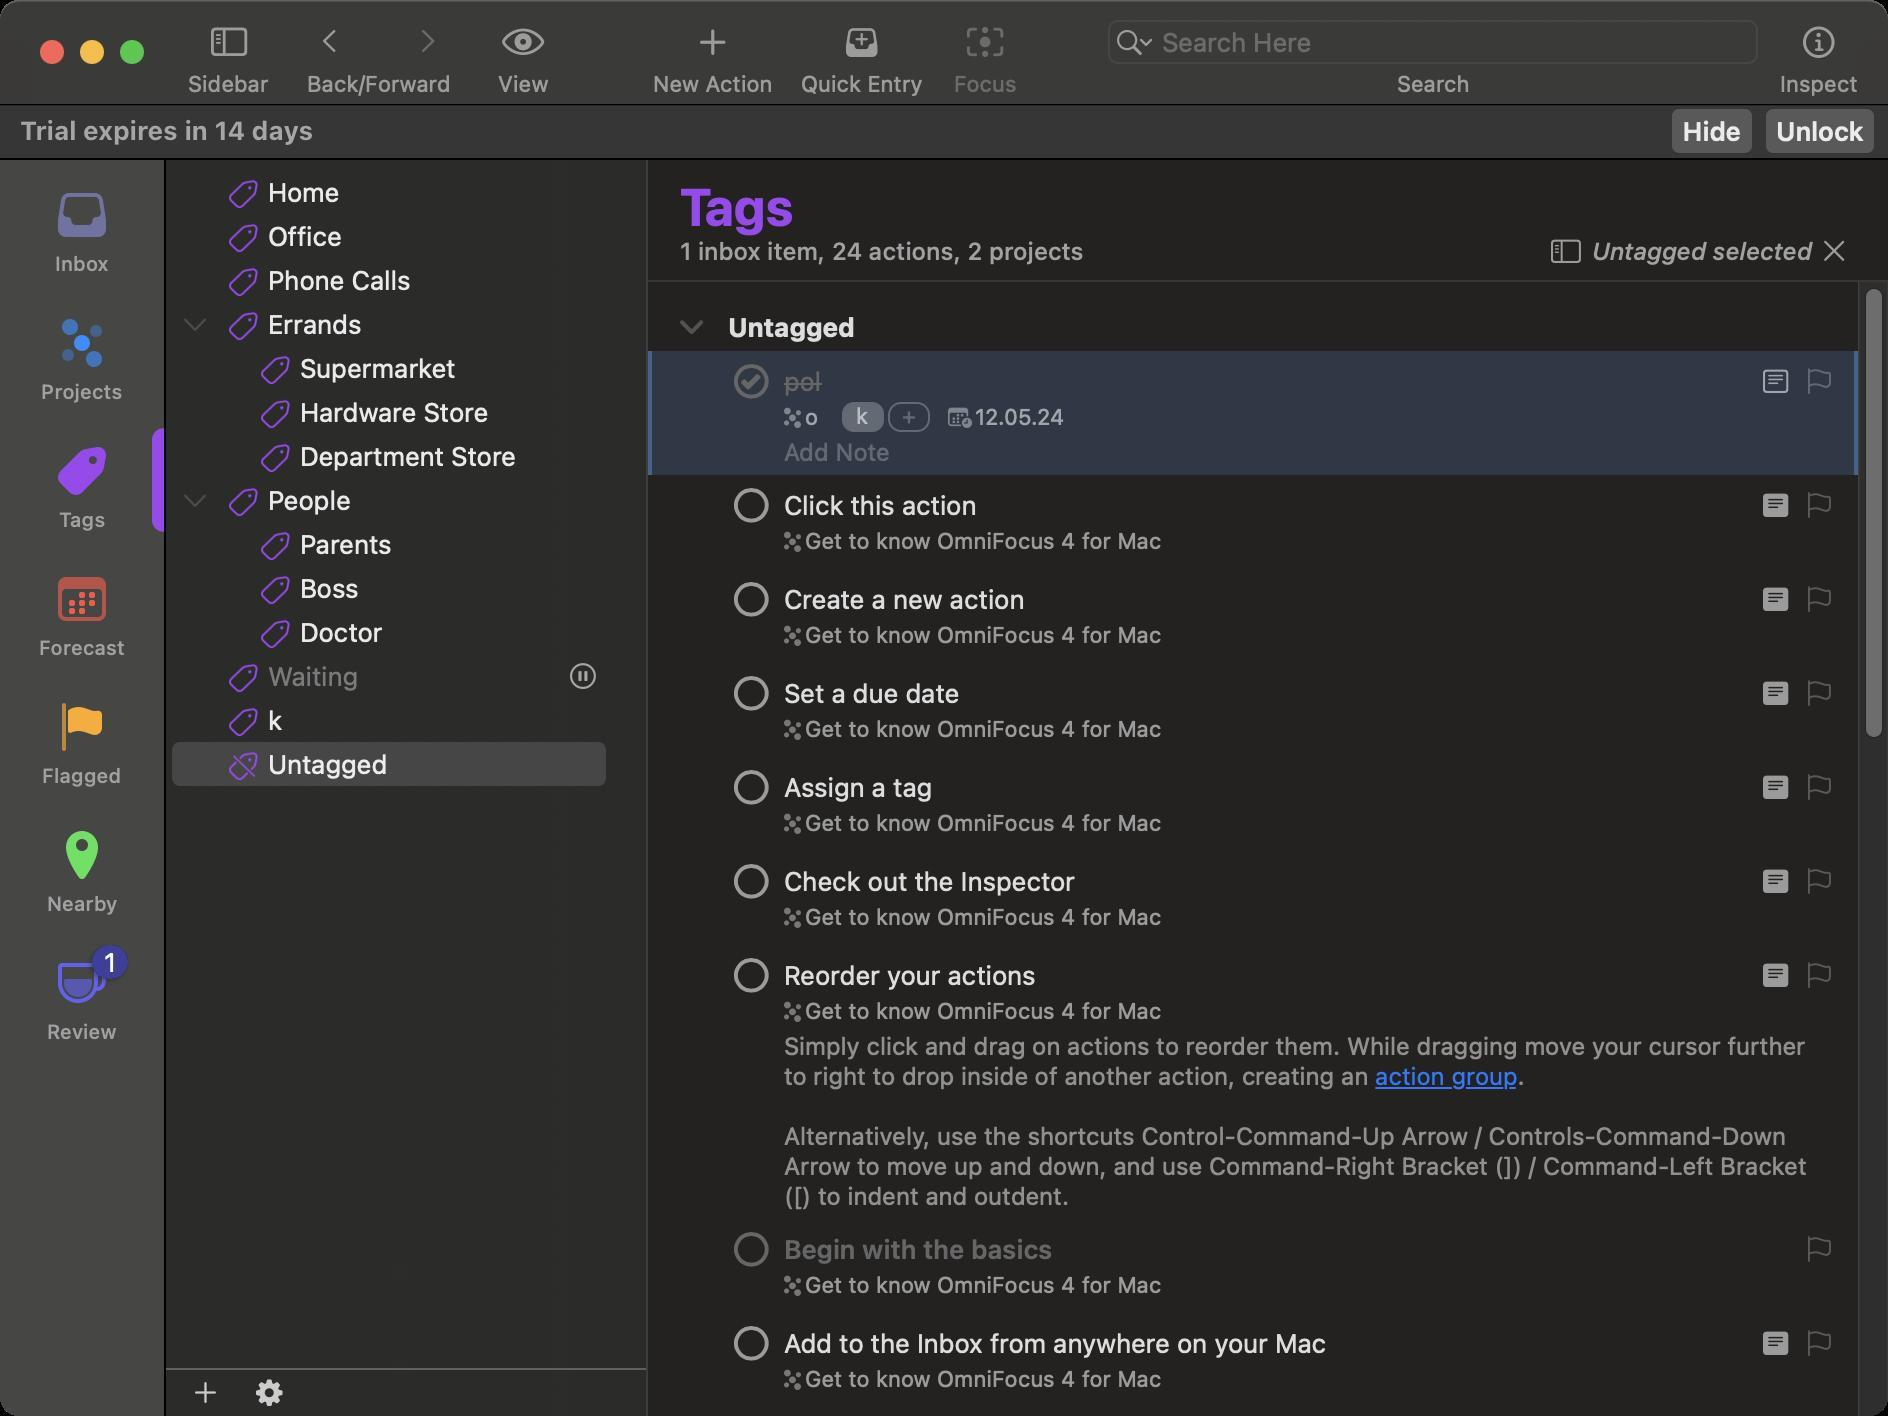
Accessibility tree:
{"name": "Tags", "role": "AXWindow", "description": null, "role_description": "standard window", "value": null, "position": "392.00;110.00", "size": "944;708", "children": [{"name": null, "role": "AXStaticText", "description": null, "role_description": "text", "value": "Trial expires in 14 days", "position": "8.00;57.00", "size": "822;18", "children": []}, {"name": "Unlock", "role": "AXButton", "description": null, "role_description": "button", "value": null, "position": "883.00;54.50", "size": "54;22", "children": []}, {"name": "Hide", "role": "AXButton", "description": null, "role_description": "button", "value": null, "position": "836.00;54.50", "size": "40;22", "children": []}, {"name": null, "role": "AXSplitGroup", "description": null, "role_description": "split group", "value": null, "position": "0.00;80.00", "size": "944;628", "children": [{"name": null, "role": "AXGroup", "description": null, "role_description": "group", "value": null, "position": "0.00;80.00", "size": "82;628", "children": [{"name": null, "role": "AXScrollArea", "description": null, "role_description": "scroll area", "value": null, "position": "0.00;80.00", "size": "82;628", "children": [{"name": null, "role": "AXOpaqueProviderGroup", "description": null, "role_description": "list", "value": null, "position": "0.00;80.00", "size": "82;448", "children": [{"name": null, "role": "AXButton", "description": "Inbox", "role_description": "button", "value": null, "position": "0.00;80.00", "size": "82;64", "children": []}, {"name": null, "role": "AXButton", "description": "Projects", "role_description": "button", "value": null, "position": "0.00;144.00", "size": "82;64", "children": []}, {"name": null, "role": "AXButton", "description": "Tags", "role_description": "button", "value": null, "position": "0.00;208.00", "size": "82;64", "children": []}, {"name": null, "role": "AXButton", "description": "Forecast", "role_description": "button", "value": null, "position": "0.00;272.00", "size": "82;64", "children": []}, {"name": null, "role": "AXButton", "description": "Flagged", "role_description": "button", "value": null, "position": "0.00;336.00", "size": "82;64", "children": []}, {"name": null, "role": "AXButton", "description": "Nearby", "role_description": "button", "value": null, "position": "0.00;400.00", "size": "82;64", "children": []}, {"name": null, "role": "AXButton", "description": "Review: 1 item", "role_description": "button", "value": null, "position": "0.00;464.00", "size": "82;64", "children": []}]}]}]}, {"name": null, "role": "AXSplitter", "description": null, "role_description": "splitter", "value": 82.0, "position": "82.00;80.00", "size": "1;628", "children": []}, {"name": null, "role": "AXGroup", "description": null, "role_description": "group", "value": null, "position": "83.00;80.00", "size": "240;628", "children": [{"name": null, "role": "AXScrollArea", "description": null, "role_description": "scroll area", "value": null, "position": "83.00;80.00", "size": "240;604", "children": [{"name": "Sidebar", "role": "AXOutline", "description": null, "role_description": "outline", "value": null, "position": "83.00;80.00", "size": "225;604", "children": [{"name": null, "role": "AXRow", "description": null, "role_description": "outline row", "value": null, "position": "83.00;85.00", "size": "225;22", "children": [{"name": null, "role": "AXCell", "description": null, "role_description": "cell", "value": null, "position": "83.00;85.00", "size": "225;22", "children": [{"name": null, "role": "AXTextField", "description": null, "role_description": "text field", "value": "Home", "position": "132.00;88.00", "size": "170;16", "children": []}]}]}, {"name": null, "role": "AXRow", "description": null, "role_description": "outline row", "value": null, "position": "83.00;107.00", "size": "225;22", "children": [{"name": null, "role": "AXCell", "description": null, "role_description": "cell", "value": null, "position": "83.00;107.00", "size": "225;22", "children": [{"name": null, "role": "AXTextField", "description": null, "role_description": "text field", "value": "Office", "position": "132.00;110.00", "size": "170;16", "children": []}]}]}, {"name": null, "role": "AXRow", "description": null, "role_description": "outline row", "value": null, "position": "83.00;129.00", "size": "225;22", "children": [{"name": null, "role": "AXCell", "description": null, "role_description": "cell", "value": null, "position": "83.00;129.00", "size": "225;22", "children": [{"name": null, "role": "AXTextField", "description": null, "role_description": "text field", "value": "Phone Calls", "position": "132.00;132.00", "size": "170;16", "children": []}]}]}, {"name": null, "role": "AXRow", "description": null, "role_description": "outline row", "value": null, "position": "83.00;151.00", "size": "225;22", "children": [{"name": null, "role": "AXCell", "description": null, "role_description": "cell", "value": null, "position": "83.00;79.00", "size": "225;94", "children": [{"name": null, "role": "AXTextField", "description": null, "role_description": "text field", "value": "Errands", "position": "132.00;154.00", "size": "170;16", "children": []}, {"name": "", "role": "AXDisclosureTriangle", "description": "Home", "role_description": "disclosure triangle", "value": 1, "position": "86.00;150.00", "size": "24;24", "children": []}]}]}, {"name": null, "role": "AXRow", "description": null, "role_description": "outline row", "value": null, "position": "83.00;173.00", "size": "225;22", "children": [{"name": null, "role": "AXCell", "description": null, "role_description": "cell", "value": null, "position": "83.00;173.00", "size": "225;22", "children": [{"name": null, "role": "AXTextField", "description": null, "role_description": "text field", "value": "Supermarket", "position": "148.00;176.00", "size": "154;16", "children": []}]}]}, {"name": null, "role": "AXRow", "description": null, "role_description": "outline row", "value": null, "position": "83.00;195.00", "size": "225;22", "children": [{"name": null, "role": "AXCell", "description": null, "role_description": "cell", "value": null, "position": "83.00;195.00", "size": "225;22", "children": [{"name": null, "role": "AXTextField", "description": null, "role_description": "text field", "value": "Hardware Store", "position": "148.00;198.00", "size": "154;16", "children": []}]}]}, {"name": null, "role": "AXRow", "description": null, "role_description": "outline row", "value": null, "position": "83.00;217.00", "size": "225;22", "children": [{"name": null, "role": "AXCell", "description": null, "role_description": "cell", "value": null, "position": "83.00;217.00", "size": "225;22", "children": [{"name": null, "role": "AXTextField", "description": null, "role_description": "text field", "value": "Department Store", "position": "148.00;220.00", "size": "154;16", "children": []}]}]}, {"name": null, "role": "AXRow", "description": null, "role_description": "outline row", "value": null, "position": "83.00;239.00", "size": "225;22", "children": [{"name": null, "role": "AXCell", "description": null, "role_description": "cell", "value": null, "position": "83.00;79.00", "size": "225;182", "children": [{"name": null, "role": "AXTextField", "description": null, "role_description": "text field", "value": "People", "position": "132.00;242.00", "size": "170;16", "children": []}, {"name": "", "role": "AXDisclosureTriangle", "description": null, "role_description": "disclosure triangle", "value": 1, "position": "86.00;238.00", "size": "24;24", "children": []}]}]}, {"name": null, "role": "AXRow", "description": null, "role_description": "outline row", "value": null, "position": "83.00;261.00", "size": "225;22", "children": [{"name": null, "role": "AXCell", "description": null, "role_description": "cell", "value": null, "position": "83.00;261.00", "size": "225;22", "children": [{"name": null, "role": "AXTextField", "description": null, "role_description": "text field", "value": "Parents", "position": "148.00;264.00", "size": "154;16", "children": []}]}]}, {"name": null, "role": "AXRow", "description": null, "role_description": "outline row", "value": null, "position": "83.00;283.00", "size": "225;22", "children": [{"name": null, "role": "AXCell", "description": null, "role_description": "cell", "value": null, "position": "83.00;283.00", "size": "225;22", "children": [{"name": null, "role": "AXTextField", "description": null, "role_description": "text field", "value": "Boss", "position": "148.00;286.00", "size": "154;16", "children": []}]}]}, {"name": null, "role": "AXRow", "description": null, "role_description": "outline row", "value": null, "position": "83.00;305.00", "size": "225;22", "children": [{"name": null, "role": "AXCell", "description": null, "role_description": "cell", "value": null, "position": "83.00;305.00", "size": "225;22", "children": [{"name": null, "role": "AXTextField", "description": null, "role_description": "text field", "value": "Doctor", "position": "148.00;308.00", "size": "154;16", "children": []}]}]}, {"name": null, "role": "AXRow", "description": null, "role_description": "outline row", "value": null, "position": "83.00;327.00", "size": "225;22", "children": [{"name": null, "role": "AXCell", "description": " inactive", "role_description": "cell", "value": null, "position": "83.00;327.00", "size": "225;22", "children": [{"name": null, "role": "AXTextField", "description": null, "role_description": "text field", "value": "Waiting", "position": "132.00;330.00", "size": "149;16", "children": []}]}]}, {"name": null, "role": "AXRow", "description": null, "role_description": "outline row", "value": null, "position": "83.00;349.00", "size": "225;22", "children": [{"name": null, "role": "AXCell", "description": null, "role_description": "cell", "value": null, "position": "83.00;349.00", "size": "225;22", "children": [{"name": null, "role": "AXTextField", "description": null, "role_description": "text field", "value": "k", "position": "132.00;352.00", "size": "170;16", "children": []}]}]}, {"name": null, "role": "AXRow", "description": null, "role_description": "outline row", "value": null, "position": "83.00;371.00", "size": "225;22", "children": [{"name": null, "role": "AXCell", "description": null, "role_description": "cell", "value": null, "position": "83.00;371.00", "size": "225;22", "children": [{"name": null, "role": "AXStaticText", "description": null, "role_description": "text", "value": "Untagged", "position": "132.00;374.00", "size": "170;16", "children": []}]}]}, {"name": null, "role": "AXColumn", "description": null, "role_description": "column", "value": null, "position": "83.00;80.00", "size": "225;604", "children": []}]}, {"name": null, "role": "AXScrollBar", "description": null, "role_description": "scroll bar", "value": 0.0, "position": "308.00;80.00", "size": "15;604", "children": []}]}, {"name": "", "role": "AXMenuButton", "description": "add", "role_description": "menu button", "value": null, "position": "87.00;689.50", "size": "32;13", "children": []}, {"name": "", "role": "AXMenuButton", "description": "action", "role_description": "menu button", "value": null, "position": "119.00;688.00", "size": "32;16", "children": []}]}, {"name": null, "role": "AXSplitter", "description": null, "role_description": "splitter", "value": 240.0, "position": "323.00;80.00", "size": "1;628", "children": []}, {"name": null, "role": "AXScrollArea", "description": null, "role_description": "scroll area", "value": null, "position": "324.00;141.00", "size": "620;543", "children": [{"name": "Content", "role": "AXOutline", "description": null, "role_description": "outline", "value": null, "position": "324.00;139.50", "size": "605;1388", "children": [{"name": null, "role": "AXRow", "description": null, "role_description": "outline row", "value": null, "position": "324.00;149.50", "size": "605;26", "children": [{"name": null, "role": "AXCell", "description": null, "role_description": "cell", "value": null, "position": "334.00;137.50", "size": "585;38", "children": [{"name": null, "role": "AXStaticText", "description": null, "role_description": "text", "value": "Untagged", "position": "362.00;155.50", "size": "549;16", "children": []}, {"name": "", "role": "AXDisclosureTriangle", "description": "Untagged", "role_description": "disclosure triangle", "value": 1, "position": "336.00;147.50", "size": "20;32", "children": []}]}]}, {"name": null, "role": "AXRow", "description": null, "role_description": "outline row", "value": null, "position": "324.00;175.50", "size": "605;62", "children": [{"name": null, "role": "AXCell", "description": null, "role_description": "cell", "value": null, "position": "334.00;175.50", "size": "585;62", "children": [{"name": null, "role": "AXGroup", "description": null, "role_description": "group", "value": null, "position": "364.00;179.50", "size": "23;23", "children": [{"name": null, "role": "AXUnknown", "description": null, "role_description": null, "value": null, "position": "364.00;180.50", "size": "23;21", "children": []}]}, {"name": null, "role": "AXTextField", "description": null, "role_description": "text field", "value": "pol", "position": "390.00;182.50", "size": "486;16", "children": []}, {"name": "", "role": "AXCheckBox", "description": "Note", "role_description": "toggle button", "value": "Shown", "position": "868.00;183.50", "size": "40;14", "children": []}, {"name": "Note", "role": "AXTextArea", "description": null, "role_description": "text entry area", "value": "", "position": "387.00;218.50", "size": "530;19", "children": []}, {"name": "", "role": "AXButton", "description": "flag", "role_description": "button", "value": "Unflagged", "position": "902.00;177.00", "size": "15;27", "children": []}, {"name": "", "role": "AXUnknown", "description": null, "role_description": "unknown", "value": null, "position": "473.00;202.00", "size": "14;13", "children": [{"name": "", "role": "AXButton", "description": null, "role_description": "button", "value": null, "position": "473.00;202.00", "size": "14;13", "children": []}]}, {"name": "Due_Date", "role": "AXTextField", "description": "12. May 2024", "role_description": "text field", "value": "12.05.24", "position": "485.50;201.50", "size": "49;14", "children": []}, {"name": "", "role": "AXUnknown", "description": null, "role_description": "unknown", "value": null, "position": "392.00;202.00", "size": "9;13", "children": [{"name": "", "role": "AXButton", "description": null, "role_description": "button", "value": null, "position": "392.00;202.00", "size": "9;13", "children": []}]}, {"name": "project", "role": "AXTextField", "description": null, "role_description": "text field", "value": "o", "position": "400.50;201.50", "size": "14;14", "children": []}, {"name": "Assign_tag_field", "role": "AXTextField", "description": null, "role_description": "text field", "value": "", "position": "444.00;201.00", "size": "21;15", "children": []}, {"name": null, "role": "AXImage", "description": "tag", "role_description": "image", "value": null, "position": "420.00;201.00", "size": "14;14", "children": []}, {"name": null, "role": "AXStaticText", "description": null, "role_description": "text", "value": "k", "position": "426.00;201.00", "size": "11;14", "children": []}]}]}, {"name": null, "role": "AXRow", "description": null, "role_description": "outline row", "value": null, "position": "324.00;237.50", "size": "605;47", "children": [{"name": null, "role": "AXCell", "description": null, "role_description": "cell", "value": null, "position": "334.00;237.50", "size": "585;47", "children": [{"name": null, "role": "AXGroup", "description": null, "role_description": "group", "value": null, "position": "364.00;241.50", "size": "23;23", "children": [{"name": null, "role": "AXUnknown", "description": null, "role_description": null, "value": null, "position": "364.00;242.50", "size": "23;21", "children": []}]}, {"name": null, "role": "AXTextField", "description": null, "role_description": "text field", "value": "Click this action", "position": "390.00;244.50", "size": "486;16", "children": []}, {"name": "", "role": "AXCheckBox", "description": "Note", "role_description": "toggle button", "value": "Includes note", "position": "868.00;245.50", "size": "40;14", "children": []}, {"name": "", "role": "AXButton", "description": "flag", "role_description": "button", "value": "Unflagged", "position": "902.00;239.00", "size": "15;27", "children": []}, {"name": "", "role": "AXUnknown", "description": null, "role_description": "unknown", "value": null, "position": "392.00;264.00", "size": "9;13", "children": [{"name": "", "role": "AXButton", "description": null, "role_description": "button", "value": null, "position": "392.00;264.00", "size": "9;13", "children": []}]}, {"name": "project", "role": "AXTextField", "description": null, "role_description": "text field", "value": "Get to know OmniFocus 4 for Mac", "position": "400.50;263.50", "size": "186;14", "children": []}]}]}, {"name": null, "role": "AXRow", "description": null, "role_description": "outline row", "value": null, "position": "324.00;284.50", "size": "605;47", "children": [{"name": null, "role": "AXCell", "description": null, "role_description": "cell", "value": null, "position": "334.00;284.50", "size": "585;47", "children": [{"name": null, "role": "AXGroup", "description": null, "role_description": "group", "value": null, "position": "364.00;288.50", "size": "23;23", "children": [{"name": null, "role": "AXUnknown", "description": null, "role_description": null, "value": null, "position": "364.00;289.50", "size": "23;21", "children": []}]}, {"name": null, "role": "AXTextField", "description": null, "role_description": "text field", "value": "Create a new action", "position": "390.00;291.50", "size": "486;16", "children": []}, {"name": "", "role": "AXCheckBox", "description": "Note", "role_description": "toggle button", "value": "Includes note", "position": "868.00;292.50", "size": "40;14", "children": []}, {"name": "", "role": "AXButton", "description": "flag", "role_description": "button", "value": "Unflagged", "position": "902.00;286.00", "size": "15;27", "children": []}, {"name": "", "role": "AXUnknown", "description": null, "role_description": "unknown", "value": null, "position": "392.00;311.00", "size": "9;13", "children": [{"name": "", "role": "AXButton", "description": null, "role_description": "button", "value": null, "position": "392.00;311.00", "size": "9;13", "children": []}]}, {"name": "project", "role": "AXTextField", "description": null, "role_description": "text field", "value": "Get to know OmniFocus 4 for Mac", "position": "400.50;310.50", "size": "186;14", "children": []}]}]}, {"name": null, "role": "AXRow", "description": null, "role_description": "outline row", "value": null, "position": "324.00;331.50", "size": "605;47", "children": [{"name": null, "role": "AXCell", "description": null, "role_description": "cell", "value": null, "position": "334.00;331.50", "size": "585;47", "children": [{"name": null, "role": "AXGroup", "description": null, "role_description": "group", "value": null, "position": "364.00;335.50", "size": "23;23", "children": [{"name": null, "role": "AXUnknown", "description": null, "role_description": null, "value": null, "position": "364.00;336.50", "size": "23;21", "children": []}]}, {"name": null, "role": "AXTextField", "description": null, "role_description": "text field", "value": "Set a due date", "position": "390.00;338.50", "size": "486;16", "children": []}, {"name": "", "role": "AXCheckBox", "description": "Note", "role_description": "toggle button", "value": "Includes note", "position": "868.00;339.50", "size": "40;14", "children": []}, {"name": "", "role": "AXButton", "description": "flag", "role_description": "button", "value": "Unflagged", "position": "902.00;333.00", "size": "15;27", "children": []}, {"name": "", "role": "AXUnknown", "description": null, "role_description": "unknown", "value": null, "position": "392.00;358.00", "size": "9;13", "children": [{"name": "", "role": "AXButton", "description": null, "role_description": "button", "value": null, "position": "392.00;358.00", "size": "9;13", "children": []}]}, {"name": "project", "role": "AXTextField", "description": null, "role_description": "text field", "value": "Get to know OmniFocus 4 for Mac", "position": "400.50;357.50", "size": "186;14", "children": []}]}]}, {"name": null, "role": "AXRow", "description": null, "role_description": "outline row", "value": null, "position": "324.00;378.50", "size": "605;47", "children": [{"name": null, "role": "AXCell", "description": null, "role_description": "cell", "value": null, "position": "334.00;378.50", "size": "585;47", "children": [{"name": null, "role": "AXGroup", "description": null, "role_description": "group", "value": null, "position": "364.00;382.50", "size": "23;23", "children": [{"name": null, "role": "AXUnknown", "description": null, "role_description": null, "value": null, "position": "364.00;383.50", "size": "23;21", "children": []}]}, {"name": null, "role": "AXTextField", "description": null, "role_description": "text field", "value": "Assign a tag", "position": "390.00;385.50", "size": "486;16", "children": []}, {"name": "", "role": "AXCheckBox", "description": "Note", "role_description": "toggle button", "value": "Includes note", "position": "868.00;386.50", "size": "40;14", "children": []}, {"name": "", "role": "AXButton", "description": "flag", "role_description": "button", "value": "Unflagged", "position": "902.00;380.00", "size": "15;27", "children": []}, {"name": "", "role": "AXUnknown", "description": null, "role_description": "unknown", "value": null, "position": "392.00;405.00", "size": "9;13", "children": [{"name": "", "role": "AXButton", "description": null, "role_description": "button", "value": null, "position": "392.00;405.00", "size": "9;13", "children": []}]}, {"name": "project", "role": "AXTextField", "description": null, "role_description": "text field", "value": "Get to know OmniFocus 4 for Mac", "position": "400.50;404.50", "size": "186;14", "children": []}]}]}, {"name": null, "role": "AXRow", "description": null, "role_description": "outline row", "value": null, "position": "324.00;425.50", "size": "605;47", "children": [{"name": null, "role": "AXCell", "description": null, "role_description": "cell", "value": null, "position": "334.00;425.50", "size": "585;47", "children": [{"name": null, "role": "AXGroup", "description": null, "role_description": "group", "value": null, "position": "364.00;429.50", "size": "23;23", "children": [{"name": null, "role": "AXUnknown", "description": null, "role_description": null, "value": null, "position": "364.00;430.50", "size": "23;21", "children": []}]}, {"name": null, "role": "AXTextField", "description": null, "role_description": "text field", "value": "Check out the Inspector", "position": "390.00;432.50", "size": "486;16", "children": []}, {"name": "", "role": "AXCheckBox", "description": "Note", "role_description": "toggle button", "value": "Hidden", "position": "868.00;433.50", "size": "40;14", "children": []}, {"name": "", "role": "AXButton", "description": "flag", "role_description": "button", "value": "Unflagged", "position": "902.00;427.00", "size": "15;27", "children": []}, {"name": "", "role": "AXUnknown", "description": null, "role_description": "unknown", "value": null, "position": "392.00;452.00", "size": "9;13", "children": [{"name": "", "role": "AXButton", "description": null, "role_description": "button", "value": null, "position": "392.00;452.00", "size": "9;13", "children": []}]}, {"name": "project", "role": "AXTextField", "description": null, "role_description": "text field", "value": "Get to know OmniFocus 4 for Mac", "position": "400.50;451.50", "size": "186;14", "children": []}]}]}, {"name": null, "role": "AXRow", "description": null, "role_description": "outline row", "value": null, "position": "324.00;472.50", "size": "605;137", "children": [{"name": null, "role": "AXCell", "description": null, "role_description": "cell", "value": null, "position": "334.00;472.50", "size": "585;137", "children": [{"name": null, "role": "AXGroup", "description": null, "role_description": "group", "value": null, "position": "364.00;476.50", "size": "23;23", "children": [{"name": null, "role": "AXUnknown", "description": null, "role_description": null, "value": null, "position": "364.00;477.50", "size": "23;21", "children": []}]}, {"name": null, "role": "AXTextField", "description": null, "role_description": "text field", "value": "Reorder your actions", "position": "390.00;479.50", "size": "486;16", "children": []}, {"name": "", "role": "AXCheckBox", "description": "Note", "role_description": "toggle button", "value": "Hidden", "position": "868.00;480.50", "size": "40;14", "children": []}, {"name": "Note", "role": "AXTextArea", "description": null, "role_description": "text entry area", "value": "Simply click and drag on actions to reorder them. While dragging move your cursor further to right to drop inside of another action, creating an action group.\n\nAlternatively, use the shortcuts Control-Command-Up Arrow / Controls-Command-Down Arrow to move up and down, and use Command-Right Bracket (]) / Command-Left Bracket ([) to indent and outdent.", "position": "387.00;515.50", "size": "530;94", "children": [{"name": "action_group", "role": "AXLink", "description": null, "role_description": "hyperlink", "value": null, "position": "687.63;530.50", "size": "71;15", "children": []}]}, {"name": "", "role": "AXButton", "description": "flag", "role_description": "button", "value": "Unflagged", "position": "902.00;474.00", "size": "15;27", "children": []}, {"name": "", "role": "AXUnknown", "description": null, "role_description": "unknown", "value": null, "position": "392.00;499.00", "size": "9;13", "children": [{"name": "", "role": "AXButton", "description": null, "role_description": "button", "value": null, "position": "392.00;499.00", "size": "9;13", "children": []}]}, {"name": "project", "role": "AXTextField", "description": null, "role_description": "text field", "value": "Get to know OmniFocus 4 for Mac", "position": "400.50;498.50", "size": "186;14", "children": []}]}]}, {"name": null, "role": "AXRow", "description": null, "role_description": "outline row", "value": null, "position": "324.00;609.50", "size": "605;47", "children": [{"name": null, "role": "AXCell", "description": null, "role_description": "cell", "value": null, "position": "334.00;609.50", "size": "585;47", "children": [{"name": null, "role": "AXGroup", "description": null, "role_description": "group", "value": null, "position": "364.00;613.50", "size": "23;23", "children": [{"name": null, "role": "AXUnknown", "description": null, "role_description": null, "value": null, "position": "364.00;614.50", "size": "23;21", "children": []}]}, {"name": null, "role": "AXTextField", "description": null, "role_description": "text field", "value": "Begin with the basics", "position": "390.00;616.50", "size": "486;16", "children": []}, {"name": "", "role": "AXCheckBox", "description": "Note", "role_description": "toggle button", "value": "Hidden", "position": "868.00;617.50", "size": "40;14", "children": []}, {"name": "", "role": "AXButton", "description": "flag", "role_description": "button", "value": "Unflagged", "position": "902.00;611.00", "size": "15;27", "children": []}, {"name": "", "role": "AXUnknown", "description": null, "role_description": "unknown", "value": null, "position": "392.00;636.00", "size": "9;13", "children": [{"name": "", "role": "AXButton", "description": null, "role_description": "button", "value": null, "position": "392.00;636.00", "size": "9;13", "children": []}]}, {"name": "project", "role": "AXTextField", "description": null, "role_description": "text field", "value": "Get to know OmniFocus 4 for Mac", "position": "400.50;635.50", "size": "186;14", "children": []}]}]}, {"name": null, "role": "AXRow", "description": null, "role_description": "outline row", "value": null, "position": "324.00;656.50", "size": "605;47", "children": [{"name": null, "role": "AXCell", "description": null, "role_description": "cell", "value": null, "position": "334.00;656.50", "size": "585;47", "children": [{"name": null, "role": "AXGroup", "description": null, "role_description": "group", "value": null, "position": "364.00;660.50", "size": "23;23", "children": [{"name": null, "role": "AXUnknown", "description": null, "role_description": null, "value": null, "position": "364.00;661.50", "size": "23;21", "children": []}]}, {"name": null, "role": "AXTextField", "description": null, "role_description": "text field", "value": "Add to the Inbox from anywhere on your Mac", "position": "390.00;663.50", "size": "486;16", "children": []}, {"name": "", "role": "AXCheckBox", "description": "Note", "role_description": "toggle button", "value": "Includes note", "position": "868.00;664.50", "size": "40;14", "children": []}, {"name": "", "role": "AXButton", "description": "flag", "role_description": "button", "value": "Unflagged", "position": "902.00;658.00", "size": "15;27", "children": []}, {"name": "", "role": "AXUnknown", "description": null, "role_description": "unknown", "value": null, "position": "392.00;683.00", "size": "9;13", "children": [{"name": "", "role": "AXButton", "description": null, "role_description": "button", "value": null, "position": "392.00;683.00", "size": "9;13", "children": []}]}, {"name": "project", "role": "AXTextField", "description": null, "role_description": "text field", "value": "Get to know OmniFocus 4 for Mac", "position": "400.50;682.50", "size": "186;14", "children": []}]}]}, {"name": null, "role": "AXRow", "description": null, "role_description": "outline row", "value": null, "position": "324.00;703.50", "size": "605;47", "children": [{"name": null, "role": "AXCell", "description": null, "role_description": "cell", "value": null, "position": "334.00;703.50", "size": "585;47", "children": [{"name": null, "role": "AXGroup", "description": null, "role_description": "group", "value": null, "position": "364.00;707.50", "size": "23;23", "children": [{"name": null, "role": "AXUnknown", "description": null, "role_description": null, "value": null, "position": "364.00;708.50", "size": "23;21", "children": []}]}, {"name": null, "role": "AXTextField", "description": null, "role_description": "text field", "value": "Share from other apps", "position": "390.00;710.50", "size": "486;16", "children": []}, {"name": "", "role": "AXCheckBox", "description": "Note", "role_description": "toggle button", "value": "Includes note", "position": "868.00;711.50", "size": "40;14", "children": []}, {"name": "", "role": "AXButton", "description": "flag", "role_description": "button", "value": "Unflagged", "position": "902.00;705.00", "size": "15;27", "children": []}, {"name": "", "role": "AXUnknown", "description": null, "role_description": "unknown", "value": null, "position": "392.00;730.00", "size": "9;13", "children": [{"name": "", "role": "AXButton", "description": null, "role_description": "button", "value": null, "position": "392.00;730.00", "size": "9;13", "children": []}]}, {"name": "project", "role": "AXTextField", "description": null, "role_description": "text field", "value": "Get to know OmniFocus 4 for Mac", "position": "400.50;729.50", "size": "186;14", "children": []}]}]}, {"name": null, "role": "AXRow", "description": null, "role_description": "outline row", "value": null, "position": "324.00;750.50", "size": "605;47", "children": [{"name": null, "role": "AXCell", "description": null, "role_description": "cell", "value": null, "position": "334.00;750.50", "size": "585;47", "children": [{"name": null, "role": "AXGroup", "description": null, "role_description": "group", "value": null, "position": "364.00;754.50", "size": "23;23", "children": [{"name": null, "role": "AXUnknown", "description": null, "role_description": null, "value": null, "position": "364.00;755.50", "size": "23;21", "children": []}]}, {"name": null, "role": "AXTextField", "description": null, "role_description": "text field", "value": "Try some keyboard shortcuts", "position": "390.00;757.50", "size": "486;16", "children": []}, {"name": "", "role": "AXCheckBox", "description": "Note", "role_description": "toggle button", "value": "Includes note", "position": "868.00;758.50", "size": "40;14", "children": []}, {"name": "", "role": "AXButton", "description": "flag", "role_description": "button", "value": "Unflagged", "position": "902.00;752.00", "size": "15;27", "children": []}, {"name": "", "role": "AXUnknown", "description": null, "role_description": "unknown", "value": null, "position": "392.00;777.00", "size": "9;13", "children": [{"name": "", "role": "AXButton", "description": null, "role_description": "button", "value": null, "position": "392.00;777.00", "size": "9;13", "children": []}]}, {"name": "project", "role": "AXTextField", "description": null, "role_description": "text field", "value": "Get to know OmniFocus 4 for Mac", "position": "400.50;776.50", "size": "186;14", "children": []}]}]}, {"name": null, "role": "AXRow", "description": null, "role_description": "outline row", "value": null, "position": "324.00;797.50", "size": "605;47", "children": [{"name": null, "role": "AXCell", "description": null, "role_description": "cell", "value": null, "position": "334.00;797.50", "size": "585;47", "children": [{"name": null, "role": "AXGroup", "description": null, "role_description": "group", "value": null, "position": "364.00;801.50", "size": "23;23", "children": [{"name": null, "role": "AXUnknown", "description": "", "role_description": "", "value": null, "position": "", "size": "", "children": []}]}, {"name": null, "role": "AXTextField", "description": null, "role_description": "text field", "value": "Batch edit", "position": "390.00;804.50", "size": "486;16", "children": []}, {"name": "", "role": "AXCheckBox", "description": "Note", "role_description": "toggle button", "value": "Hidden", "position": "868.00;805.50", "size": "40;14", "children": []}, {"name": "", "role": "AXButton", "description": "flag", "role_description": "button", "value": "Unflagged", "position": "902.00;799.00", "size": "15;27", "children": []}, {"name": "", "role": "AXUnknown", "description": null, "role_description": "unknown", "value": null, "position": "392.00;824.00", "size": "9;13", "children": [{"name": "", "role": "AXButton", "description": null, "role_description": "button", "value": null, "position": "392.00;824.00", "size": "9;13", "children": []}]}, {"name": "project", "role": "AXTextField", "description": null, "role_description": "text field", "value": "Get to know OmniFocus 4 for Mac", "position": "400.50;823.50", "size": "186;14", "children": []}]}]}, {"name": null, "role": "AXRow", "description": null, "role_description": "outline row", "value": null, "position": "324.00;844.50", "size": "605;47", "children": [{"name": null, "role": "AXCell", "description": null, "role_description": "cell", "value": null, "position": "334.00;844.50", "size": "585;47", "children": [{"name": null, "role": "AXGroup", "description": null, "role_description": "group", "value": null, "position": "364.00;848.50", "size": "23;23", "children": [{"name": null, "role": "AXUnknown", "description": null, "role_description": null, "value": null, "position": "-392.00;1007.00", "size": "0;0", "children": []}]}, {"name": null, "role": "AXTextField", "description": null, "role_description": "text field", "value": "Navigate with Quick Open", "position": "390.00;851.50", "size": "486;16", "children": []}, {"name": "", "role": "AXCheckBox", "description": "Note", "role_description": "toggle button", "value": "Hidden", "position": "868.00;852.50", "size": "40;14", "children": []}, {"name": "", "role": "AXButton", "description": "flag", "role_description": "button", "value": "Unflagged", "position": "902.00;846.00", "size": "15;27", "children": []}, {"name": "", "role": "AXUnknown", "description": null, "role_description": "unknown", "value": null, "position": "392.00;871.00", "size": "9;13", "children": [{"name": "", "role": "AXButton", "description": null, "role_description": "button", "value": null, "position": "392.00;871.00", "size": "9;13", "children": []}]}, {"name": "project", "role": "AXTextField", "description": null, "role_description": "text field", "value": "Get to know OmniFocus 4 for Mac", "position": "400.50;870.50", "size": "186;14", "children": []}]}]}, {"name": null, "role": "AXRow", "description": null, "role_description": "outline row", "value": null, "position": "324.00;891.50", "size": "605;47", "children": [{"name": null, "role": "AXCell", "description": null, "role_description": "cell", "value": null, "position": "334.00;891.50", "size": "585;47", "children": [{"name": null, "role": "AXGroup", "description": null, "role_description": "group", "value": null, "position": "364.00;895.50", "size": "23;23", "children": [{"name": null, "role": "AXUnknown", "description": null, "role_description": null, "value": null, "position": "-392.00;1007.00", "size": "0;0", "children": []}]}, {"name": null, "role": "AXTextField", "description": null, "role_description": "text field", "value": "Work more efficiently", "position": "390.00;898.50", "size": "486;16", "children": []}, {"name": "", "role": "AXCheckBox", "description": "Note", "role_description": "toggle button", "value": "Hidden", "position": "868.00;899.50", "size": "40;14", "children": []}, {"name": "", "role": "AXButton", "description": "flag", "role_description": "button", "value": "Unflagged", "position": "902.00;893.00", "size": "15;27", "children": []}, {"name": "", "role": "AXUnknown", "description": null, "role_description": "unknown", "value": null, "position": "392.00;918.00", "size": "9;13", "children": [{"name": "", "role": "AXButton", "description": null, "role_description": "button", "value": null, "position": "392.00;918.00", "size": "9;13", "children": []}]}, {"name": "project", "role": "AXTextField", "description": null, "role_description": "text field", "value": "Get to know OmniFocus 4 for Mac", "position": "400.50;917.50", "size": "186;14", "children": []}]}]}, {"name": null, "role": "AXRow", "description": null, "role_description": "outline row", "value": null, "position": "324.00;938.50", "size": "605;47", "children": [{"name": null, "role": "AXCell", "description": null, "role_description": "cell", "value": null, "position": "334.00;938.50", "size": "585;47", "children": [{"name": null, "role": "AXGroup", "description": null, "role_description": "group", "value": null, "position": "364.00;942.50", "size": "23;23", "children": [{"name": null, "role": "AXUnknown", "description": "", "role_description": "", "value": null, "position": "", "size": "", "children": []}]}, {"name": null, "role": "AXTextField", "description": null, "role_description": "text field", "value": "Customize your outline Row Layout", "position": "390.00;945.50", "size": "486;16", "children": []}, {"name": "", "role": "AXCheckBox", "description": "Note", "role_description": "toggle button", "value": "Hidden", "position": "868.00;946.50", "size": "40;14", "children": []}, {"name": "", "role": "AXButton", "description": "flag", "role_description": "button", "value": "Unflagged", "position": "902.00;940.00", "size": "15;27", "children": []}, {"name": "", "role": "AXUnknown", "description": null, "role_description": "unknown", "value": null, "position": "392.00;965.00", "size": "9;13", "children": [{"name": "", "role": "AXButton", "description": null, "role_description": "button", "value": null, "position": "392.00;965.00", "size": "9;13", "children": []}]}, {"name": "project", "role": "AXTextField", "description": null, "role_description": "text field", "value": "Get to know OmniFocus 4 for Mac", "position": "400.50;964.50", "size": "186;14", "children": []}]}]}, {"name": null, "role": "AXRow", "description": null, "role_description": "outline row", "value": null, "position": "324.00;985.50", "size": "605;47", "children": [{"name": null, "role": "AXCell", "description": null, "role_description": "cell", "value": null, "position": "334.00;985.50", "size": "585;47", "children": [{"name": null, "role": "AXGroup", "description": null, "role_description": "group", "value": null, "position": "364.00;989.50", "size": "23;23", "children": [{"name": null, "role": "AXUnknown", "description": "", "role_description": "", "value": null, "position": "", "size": "", "children": []}]}, {"name": null, "role": "AXTextField", "description": null, "role_description": "text field", "value": "Customize your Inspector", "position": "390.00;992.50", "size": "486;16", "children": []}, {"name": "", "role": "AXCheckBox", "description": "Note", "role_description": "toggle button", "value": "Hidden", "position": "868.00;993.50", "size": "40;14", "children": []}, {"name": "", "role": "AXButton", "description": "flag", "role_description": "button", "value": "Unflagged", "position": "902.00;987.00", "size": "15;27", "children": []}, {"name": "", "role": "AXUnknown", "description": null, "role_description": "unknown", "value": null, "position": "392.00;1012.00", "size": "9;13", "children": [{"name": "", "role": "AXButton", "description": null, "role_description": "button", "value": null, "position": "392.00;1012.00", "size": "9;13", "children": []}]}, {"name": "project", "role": "AXTextField", "description": null, "role_description": "text field", "value": "Get to know OmniFocus 4 for Mac", "position": "400.50;1011.50", "size": "186;14", "children": []}]}]}, {"name": null, "role": "AXRow", "description": null, "role_description": "outline row", "value": null, "position": "324.00;1032.50", "size": "605;47", "children": [{"name": null, "role": "AXCell", "description": null, "role_description": "cell", "value": null, "position": "334.00;1032.50", "size": "585;47", "children": [{"name": null, "role": "AXGroup", "description": null, "role_description": "group", "value": null, "position": "364.00;1036.50", "size": "23;23", "children": [{"name": null, "role": "AXUnknown", "description": null, "role_description": null, "value": null, "position": "-392.00;1007.00", "size": "0;0", "children": []}]}, {"name": null, "role": "AXTextField", "description": null, "role_description": "text field", "value": "Customize the Perspectives Bar", "position": "390.00;1039.50", "size": "486;16", "children": []}, {"name": "", "role": "AXCheckBox", "description": "Note", "role_description": "toggle button", "value": "Hidden", "position": "868.00;1040.50", "size": "40;14", "children": []}, {"name": "", "role": "AXButton", "description": "flag", "role_description": "button", "value": "Unflagged", "position": "902.00;1034.00", "size": "15;27", "children": []}, {"name": "", "role": "AXUnknown", "description": null, "role_description": "unknown", "value": null, "position": "392.00;1059.00", "size": "9;13", "children": [{"name": "", "role": "AXButton", "description": null, "role_description": "button", "value": null, "position": "392.00;1059.00", "size": "9;13", "children": []}]}, {"name": "project", "role": "AXTextField", "description": null, "role_description": "text field", "value": "Get to know OmniFocus 4 for Mac", "position": "400.50;1058.50", "size": "186;14", "children": []}]}]}, {"name": null, "role": "AXRow", "description": null, "role_description": "outline row", "value": null, "position": "324.00;1079.50", "size": "605;47", "children": [{"name": null, "role": "AXCell", "description": null, "role_description": "cell", "value": null, "position": "334.00;1079.50", "size": "585;47", "children": [{"name": null, "role": "AXGroup", "description": null, "role_description": "group", "value": null, "position": "364.00;1083.50", "size": "23;23", "children": [{"name": null, "role": "No role", "description": "", "role_description": "", "value": null, "position": "", "size": "", "children": []}]}, {"name": null, "role": "AXTextField", "description": null, "role_description": "text field", "value": "Adjust your View Options", "position": "390.00;1086.50", "size": "486;16", "children": []}, {"name": "", "role": "AXCheckBox", "description": "Note", "role_description": "toggle button", "value": "Hidden", "position": "868.00;1087.50", "size": "40;14", "children": []}, {"name": "", "role": "AXButton", "description": "flag", "role_description": "button", "value": "Unflagged", "position": "902.00;1081.00", "size": "15;27", "children": []}, {"name": "", "role": "AXUnknown", "description": null, "role_description": "unknown", "value": null, "position": "392.00;1106.00", "size": "9;13", "children": [{"name": "", "role": "AXButton", "description": null, "role_description": "button", "value": null, "position": "392.00;1106.00", "size": "9;13", "children": []}]}, {"name": "project", "role": "AXTextField", "description": null, "role_description": "text field", "value": "Get to know OmniFocus 4 for Mac", "position": "400.50;1105.50", "size": "186;14", "children": []}]}]}, {"name": null, "role": "AXRow", "description": null, "role_description": "outline row", "value": null, "position": "324.00;1126.50", "size": "605;47", "children": [{"name": null, "role": "AXCell", "description": null, "role_description": "cell", "value": null, "position": "334.00;1126.50", "size": "585;47", "children": [{"name": null, "role": "AXGroup", "description": null, "role_description": "group", "value": null, "position": "364.00;1130.50", "size": "23;23", "children": [{"name": null, "role": "AXUnknown", "description": null, "role_description": null, "value": null, "position": "-392.00;1007.00", "size": "0;0", "children": []}]}, {"name": null, "role": "AXTextField", "description": null, "role_description": "text field", "value": "Personalize your experience", "position": "390.00;1133.50", "size": "486;16", "children": []}, {"name": "", "role": "AXCheckBox", "description": "Note", "role_description": "toggle button", "value": "Hidden", "position": "868.00;1134.50", "size": "40;14", "children": []}, {"name": "", "role": "AXButton", "description": "flag", "role_description": "button", "value": "Unflagged", "position": "902.00;1128.00", "size": "15;27", "children": []}, {"name": "", "role": "AXUnknown", "description": null, "role_description": "unknown", "value": null, "position": "392.00;1153.00", "size": "9;13", "children": [{"name": "", "role": "AXButton", "description": null, "role_description": "button", "value": null, "position": "392.00;1153.00", "size": "9;13", "children": []}]}, {"name": "project", "role": "AXTextField", "description": null, "role_description": "text field", "value": "Get to know OmniFocus 4 for Mac", "position": "400.50;1152.50", "size": "186;14", "children": []}]}]}, {"name": null, "role": "AXRow", "description": null, "role_description": "outline row", "value": null, "position": "324.00;1173.50", "size": "605;47", "children": [{"name": null, "role": "AXCell", "description": null, "role_description": "cell", "value": null, "position": "334.00;1173.50", "size": "585;47", "children": [{"name": null, "role": "AXGroup", "description": null, "role_description": "group", "value": null, "position": "364.00;1177.50", "size": "23;23", "children": [{"name": null, "role": "AXUnknown", "description": null, "role_description": null, "value": null, "position": "-392.00;1007.00", "size": "0;0", "children": []}]}, {"name": null, "role": "AXTextField", "description": null, "role_description": "text field", "value": "Access OmniFocus 4 on all your Apple devices", "position": "390.00;1180.50", "size": "486;16", "children": []}, {"name": "", "role": "AXCheckBox", "description": "Note", "role_description": "toggle button", "value": "Hidden", "position": "868.00;1181.50", "size": "40;14", "children": []}, {"name": "", "role": "AXButton", "description": "flag", "role_description": "button", "value": "Unflagged", "position": "902.00;1175.00", "size": "15;27", "children": []}, {"name": "", "role": "AXUnknown", "description": null, "role_description": "unknown", "value": null, "position": "392.00;1200.00", "size": "9;13", "children": [{"name": "", "role": "AXButton", "description": null, "role_description": "button", "value": null, "position": "392.00;1200.00", "size": "9;13", "children": []}]}, {"name": "project", "role": "AXTextField", "description": null, "role_description": "text field", "value": "Get to know OmniFocus 4 for Mac", "position": "400.50;1199.50", "size": "186;14", "children": []}]}]}, {"name": null, "role": "AXRow", "description": null, "role_description": "outline row", "value": null, "position": "324.00;1220.50", "size": "605;47", "children": [{"name": null, "role": "AXCell", "description": null, "role_description": "cell", "value": null, "position": "334.00;1220.50", "size": "585;47", "children": [{"name": null, "role": "AXGroup", "description": null, "role_description": "group", "value": null, "position": "364.00;1224.50", "size": "23;23", "children": [{"name": null, "role": "AXUnknown", "description": "", "role_description": "", "value": null, "position": "", "size": "", "children": []}]}, {"name": null, "role": "AXTextField", "description": null, "role_description": "text field", "value": "Go further with Pro", "position": "390.00;1227.50", "size": "486;16", "children": []}, {"name": "", "role": "AXCheckBox", "description": "Note", "role_description": "toggle button", "value": "Includes note", "position": "868.00;1228.50", "size": "40;14", "children": []}, {"name": "", "role": "AXButton", "description": "flag", "role_description": "button", "value": "Unflagged", "position": "902.00;1222.00", "size": "15;27", "children": []}, {"name": "", "role": "AXUnknown", "description": null, "role_description": "unknown", "value": null, "position": "392.00;1247.00", "size": "9;13", "children": [{"name": "", "role": "AXButton", "description": null, "role_description": "button", "value": null, "position": "392.00;1247.00", "size": "9;13", "children": []}]}, {"name": "project", "role": "AXTextField", "description": null, "role_description": "text field", "value": "Get to know OmniFocus 4 for Mac", "position": "400.50;1246.50", "size": "186;14", "children": []}]}]}, {"name": null, "role": "AXRow", "description": null, "role_description": "outline row", "value": null, "position": "324.00;1267.50", "size": "605;47", "children": [{"name": null, "role": "AXCell", "description": null, "role_description": "cell", "value": null, "position": "334.00;1267.50", "size": "585;47", "children": [{"name": null, "role": "AXGroup", "description": null, "role_description": "group", "value": null, "position": "364.00;1271.50", "size": "23;23", "children": [{"name": null, "role": "AXUnknown", "description": "", "role_description": "", "value": null, "position": "", "size": "", "children": []}]}, {"name": null, "role": "AXTextField", "description": null, "role_description": "text field", "value": "Read the Reference Manual", "position": "390.00;1274.50", "size": "486;16", "children": []}, {"name": "", "role": "AXCheckBox", "description": "Note", "role_description": "toggle button", "value": "Hidden", "position": "868.00;1275.50", "size": "40;14", "children": []}, {"name": "", "role": "AXButton", "description": "flag", "role_description": "button", "value": "Unflagged", "position": "902.00;1269.00", "size": "15;27", "children": []}, {"name": "", "role": "AXUnknown", "description": null, "role_description": "unknown", "value": null, "position": "392.00;1294.00", "size": "9;13", "children": [{"name": "", "role": "AXButton", "description": null, "role_description": "button", "value": null, "position": "392.00;1294.00", "size": "9;13", "children": []}]}, {"name": "project", "role": "AXTextField", "description": null, "role_description": "text field", "value": "Get to know OmniFocus 4 for Mac", "position": "400.50;1293.50", "size": "186;14", "children": []}]}]}, {"name": null, "role": "AXRow", "description": null, "role_description": "outline row", "value": null, "position": "324.00;1314.50", "size": "605;47", "children": [{"name": null, "role": "AXCell", "description": null, "role_description": "cell", "value": null, "position": "334.00;1314.50", "size": "585;47", "children": [{"name": null, "role": "AXGroup", "description": null, "role_description": "group", "value": null, "position": "364.00;1318.50", "size": "23;23", "children": [{"name": null, "role": "AXUnknown", "description": "", "role_description": "", "value": null, "position": "", "size": "", "children": []}]}, {"name": null, "role": "AXTextField", "description": null, "role_description": "text field", "value": "Get support when you need it", "position": "390.00;1321.50", "size": "486;16", "children": []}, {"name": "", "role": "AXCheckBox", "description": "Note", "role_description": "toggle button", "value": "Includes note", "position": "868.00;1322.50", "size": "40;14", "children": []}, {"name": "", "role": "AXButton", "description": "flag", "role_description": "button", "value": "Unflagged", "position": "902.00;1316.00", "size": "15;27", "children": []}, {"name": "", "role": "AXUnknown", "description": null, "role_description": "unknown", "value": null, "position": "392.00;1341.00", "size": "9;13", "children": [{"name": "", "role": "AXButton", "description": null, "role_description": "button", "value": null, "position": "392.00;1341.00", "size": "9;13", "children": []}]}, {"name": "project", "role": "AXTextField", "description": null, "role_description": "text field", "value": "Get to know OmniFocus 4 for Mac", "position": "400.50;1340.50", "size": "186;14", "children": []}]}]}, {"name": null, "role": "AXRow", "description": null, "role_description": "outline row", "value": null, "position": "324.00;1361.50", "size": "605;47", "children": [{"name": null, "role": "AXCell", "description": null, "role_description": "cell", "value": null, "position": "334.00;1361.50", "size": "585;47", "children": [{"name": null, "role": "AXGroup", "description": null, "role_description": "group", "value": null, "position": "364.00;1365.50", "size": "23;23", "children": [{"name": null, "role": "AXUnknown", "description": null, "role_description": null, "value": null, "position": "-392.00;1007.00", "size": "0;0", "children": []}]}, {"name": null, "role": "AXTextField", "description": null, "role_description": "text field", "value": "Other things to know", "position": "390.00;1368.50", "size": "486;16", "children": []}, {"name": "", "role": "AXCheckBox", "description": "Note", "role_description": "toggle button", "value": "Hidden", "position": "868.00;1369.50", "size": "40;14", "children": []}, {"name": "", "role": "AXButton", "description": "flag", "role_description": "button", "value": "Unflagged", "position": "902.00;1363.00", "size": "15;27", "children": []}, {"name": "", "role": "AXUnknown", "description": null, "role_description": "unknown", "value": null, "position": "392.00;1388.00", "size": "9;13", "children": [{"name": "", "role": "AXButton", "description": null, "role_description": "button", "value": null, "position": "392.00;1388.00", "size": "9;13", "children": []}]}, {"name": "project", "role": "AXTextField", "description": null, "role_description": "text field", "value": "Get to know OmniFocus 4 for Mac", "position": "400.50;1387.50", "size": "186;14", "children": []}]}]}, {"name": null, "role": "AXRow", "description": null, "role_description": "outline row", "value": null, "position": "324.00;1408.50", "size": "605;47", "children": [{"name": null, "role": "AXCell", "description": null, "role_description": "cell", "value": null, "position": "334.00;1408.50", "size": "585;47", "children": [{"name": null, "role": "AXGroup", "description": null, "role_description": "group", "value": null, "position": "364.00;1412.50", "size": "23;23", "children": [{"name": null, "role": "AXUnknown", "description": "", "role_description": "", "value": null, "position": "", "size": "", "children": []}]}, {"name": null, "role": "AXTextField", "description": null, "role_description": "text field", "value": "Create a project", "position": "390.00;1415.50", "size": "486;16", "children": []}, {"name": "", "role": "AXCheckBox", "description": "Note", "role_description": "toggle button", "value": "Hidden", "position": "868.00;1416.50", "size": "40;14", "children": []}, {"name": "", "role": "AXButton", "description": "flag", "role_description": "button", "value": "Unflagged", "position": "902.00;1410.00", "size": "15;27", "children": []}, {"name": "", "role": "AXUnknown", "description": null, "role_description": "unknown", "value": null, "position": "392.00;1435.00", "size": "9;13", "children": [{"name": "", "role": "AXButton", "description": null, "role_description": "button", "value": null, "position": "392.00;1435.00", "size": "9;13", "children": []}]}, {"name": "project", "role": "AXTextField", "description": null, "role_description": "text field", "value": "Get to know OmniFocus 4 for Mac", "position": "400.50;1434.50", "size": "186;14", "children": []}]}]}, {"name": null, "role": "AXRow", "description": null, "role_description": "outline row", "value": null, "position": "324.00;1455.50", "size": "605;31", "children": [{"name": null, "role": "AXCell", "description": null, "role_description": "cell", "value": null, "position": "334.00;1455.50", "size": "585;31", "children": [{"name": null, "role": "AXGroup", "description": null, "role_description": "group", "value": null, "position": "364.00;1459.50", "size": "23;23", "children": [{"name": null, "role": "AXUnknown", "description": "", "role_description": "", "value": null, "position": "", "size": "", "children": []}]}, {"name": null, "role": "AXTextField", "description": null, "role_description": "text field", "value": "Get to know OmniFocus 4 for Mac", "position": "390.00;1462.50", "size": "486;16", "children": []}, {"name": "", "role": "AXCheckBox", "description": "Note", "role_description": "toggle button", "value": "Hidden", "position": "868.00;1463.50", "size": "40;14", "children": []}, {"name": "", "role": "AXButton", "description": "flag", "role_description": "button", "value": "Unflagged", "position": "902.00;1457.00", "size": "15;27", "children": []}]}]}, {"name": null, "role": "AXRow", "description": null, "role_description": "outline row", "value": null, "position": "324.00;1486.50", "size": "605;31", "children": [{"name": null, "role": "AXCell", "description": null, "role_description": "cell", "value": null, "position": "334.00;1486.50", "size": "585;31", "children": [{"name": null, "role": "AXGroup", "description": null, "role_description": "group", "value": null, "position": "364.00;1490.50", "size": "23;23", "children": [{"name": null, "role": "AXUnknown", "description": "", "role_description": "", "value": null, "position": "", "size": "", "children": []}]}, {"name": null, "role": "AXTextField", "description": null, "role_description": "text field", "value": "o", "position": "390.00;1493.50", "size": "486;16", "children": []}, {"name": "", "role": "AXCheckBox", "description": "Note", "role_description": "toggle button", "value": "Hidden", "position": "868.00;1494.50", "size": "40;14", "children": []}, {"name": "", "role": "AXButton", "description": "flag", "role_description": "button", "value": "Unflagged", "position": "902.00;1488.00", "size": "15;27", "children": []}]}]}, {"name": null, "role": "AXColumn", "description": null, "role_description": "column", "value": null, "position": "334.00;139.50", "size": "585;1388", "children": []}]}, {"name": null, "role": "AXScrollBar", "description": null, "role_description": "scroll bar", "value": 0.0017751479289940828, "position": "929.00;141.00", "size": "15;567", "children": [{"name": null, "role": "AXValueIndicator", "description": null, "role_description": "value indicator", "value": 0.0017751479289940828, "position": "929.00;143.50", "size": "15;226", "children": []}, {"name": null, "role": "AXButton", "description": null, "role_description": "increment arrow button", "value": null, "position": "929.00;141.00", "size": "0;0", "children": []}, {"name": null, "role": "AXButton", "description": null, "role_description": "decrement arrow button", "value": null, "position": "929.00;141.00", "size": "0;0", "children": []}, {"name": null, "role": "AXButton", "description": null, "role_description": "increment page button", "value": null, "position": "929.00;370.00", "size": "15;338", "children": []}, {"name": null, "role": "AXButton", "description": null, "role_description": "decrement page button", "value": null, "position": "929.00;141.00", "size": "15;2", "children": []}]}]}, {"name": null, "role": "AXGroup", "description": null, "role_description": "group", "value": null, "position": "324.00;80.00", "size": "620;61", "children": []}, {"name": null, "role": "AXStaticText", "description": null, "role_description": "text", "value": "Tags", "position": "338.00;88.00", "size": "588;30", "children": []}, {"name": null, "role": "AXStaticText", "description": null, "role_description": "text", "value": "1 inbox item, 24 actions, 2 projects", "position": "338.00;118.00", "size": "206;15", "children": []}, {"name": null, "role": "AXStaticText", "description": null, "role_description": "text", "value": "Untagged selected", "position": "794.00;118.00", "size": "114;15", "children": []}, {"name": "", "role": "AXButton", "description": "clear filter", "role_description": "button", "value": null, "position": "910.50;118.50", "size": "14;13", "children": []}, {"name": null, "role": "AXSplitter", "description": null, "role_description": "splitter", "value": 620.0, "position": "944.00;80.00", "size": "1;628", "children": []}]}, {"name": null, "role": "AXGroup", "description": null, "role_description": "group", "value": null, "position": "0.00;708.00", "size": "0;0", "children": []}, {"name": null, "role": "AXToolbar", "description": null, "role_description": "toolbar", "value": null, "position": "0.00;0.00", "size": "944;52", "children": [{"name": "Sidebar", "role": "AXButton", "description": "Sidebar", "role_description": "button", "value": null, "position": "87.00;0.00", "size": "54;52", "children": []}, {"name": null, "role": "AXGroup", "description": null, "role_description": "group", "value": null, "position": "141.50;0.00", "size": "96;52", "children": [{"name": "", "role": "AXButton", "description": "Back", "role_description": "button", "value": null, "position": "144.50;9.00", "size": "42;25", "children": []}, {"name": "", "role": "AXButton", "description": "Forward", "role_description": "button", "value": null, "position": "192.50;9.00", "size": "42;25", "children": []}, {"name": null, "role": "AXStaticText", "description": null, "role_description": "text", "value": "Back/Forward", "position": "149.50;35.00", "size": "80;14", "children": []}]}, {"name": "View", "role": "AXButton", "description": "View", "role_description": "button", "value": null, "position": "237.50;0.00", "size": "48;52", "children": []}, {"name": "New_Action", "role": "AXButton", "description": "New Action", "role_description": "button", "value": null, "position": "319.50;0.00", "size": "74;52", "children": []}, {"name": "Quick_Entry", "role": "AXButton", "description": null, "role_description": "button", "value": null, "position": "393.50;0.00", "size": "75;52", "children": []}, {"name": "Focus", "role": "AXButton", "description": null, "role_description": "button", "value": null, "position": "468.50;0.00", "size": "48;52", "children": []}, {"name": null, "role": "AXGroup", "description": null, "role_description": "group", "value": null, "position": "550.00;0.00", "size": "333;52", "children": [{"name": null, "role": "AXTextField", "description": null, "role_description": "search text field", "value": "", "position": "553.00;9.00", "size": "327;25", "children": [{"name": "", "role": "AXButton", "description": null, "role_description": "button", "value": null, "position": "555.00;10.00", "size": "25;22", "children": []}]}, {"name": null, "role": "AXStaticText", "description": null, "role_description": "text", "value": "Search", "position": "694.50;35.00", "size": "44;14", "children": []}]}, {"name": "Inspect", "role": "AXButton", "description": "Inspect", "role_description": "button", "value": null, "position": "883.00;0.00", "size": "53;52", "children": []}]}, {"name": null, "role": "AXButton", "description": null, "role_description": "close button", "value": null, "position": "19.00;18.00", "size": "14;16", "children": []}, {"name": null, "role": "AXButton", "description": null, "role_description": "full screen button", "value": null, "position": "59.00;18.00", "size": "14;16", "children": [{"name": null, "role": "AXGroup", "description": null, "role_description": "group", "value": null, "position": "59.00;18.00", "size": "14;16", "children": [{"name": null, "role": "AXGroup", "description": null, "role_description": "group", "value": null, "position": "59.00;18.00", "size": "14;16", "children": []}]}]}, {"name": null, "role": "AXButton", "description": null, "role_description": "minimize button", "value": null, "position": "39.00;18.00", "size": "14;16", "children": []}]}